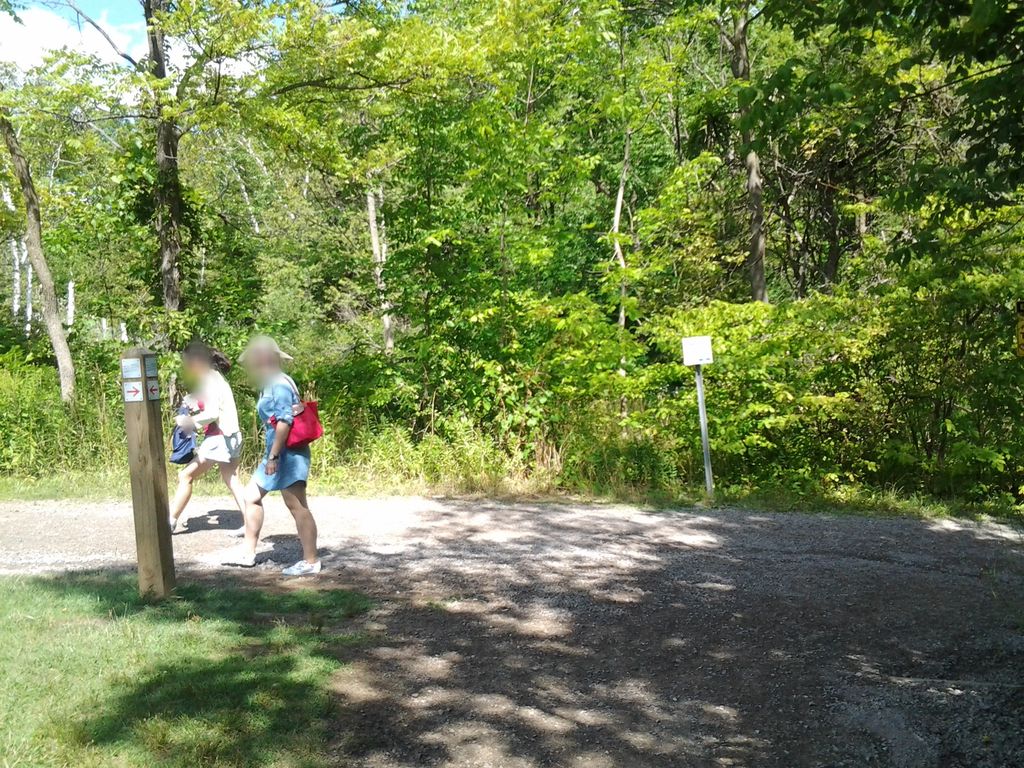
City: hamilton